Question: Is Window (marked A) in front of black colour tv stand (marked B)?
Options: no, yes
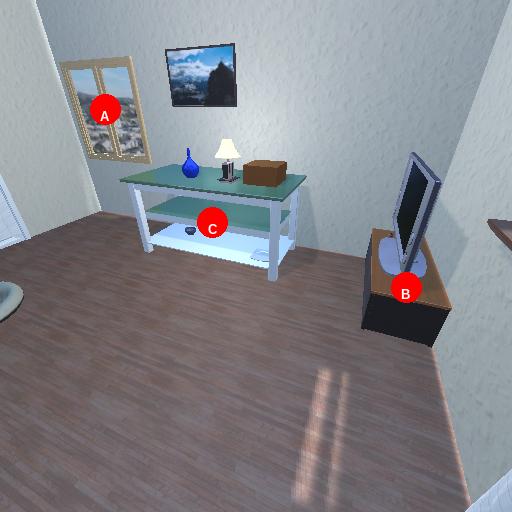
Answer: no